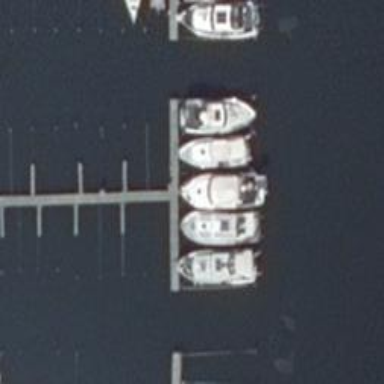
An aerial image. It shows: Man-made pier.